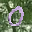
Label: 0